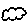
Label: cloud